Interaction volume radius: 5 \u00c5
Interaction volume height: 20 \u00c5
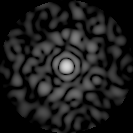
Disorder parameter: 0.8223